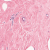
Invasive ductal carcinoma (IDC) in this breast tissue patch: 0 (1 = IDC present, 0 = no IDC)